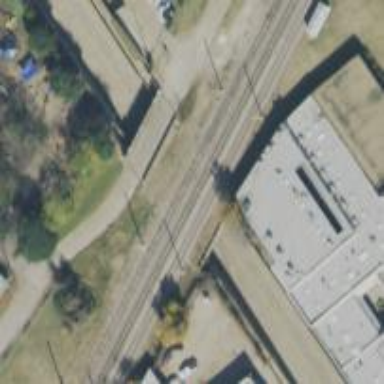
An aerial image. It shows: Yard bridge over light rail railway.